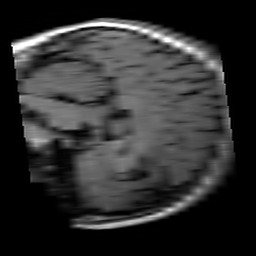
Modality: T1w
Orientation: sagittal
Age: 22
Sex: female
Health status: healthy
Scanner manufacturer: siemens
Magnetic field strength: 3 T
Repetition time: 4.1 s
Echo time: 0.0085 s